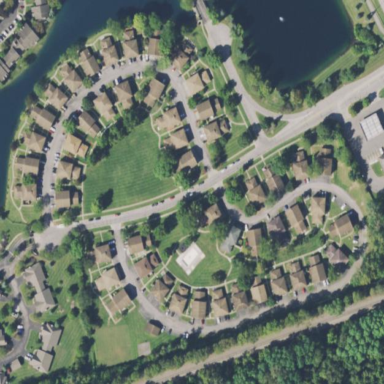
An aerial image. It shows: Condominium complex in residential area.